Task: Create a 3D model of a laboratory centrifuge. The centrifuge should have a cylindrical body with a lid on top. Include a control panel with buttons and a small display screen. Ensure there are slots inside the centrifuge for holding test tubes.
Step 56:
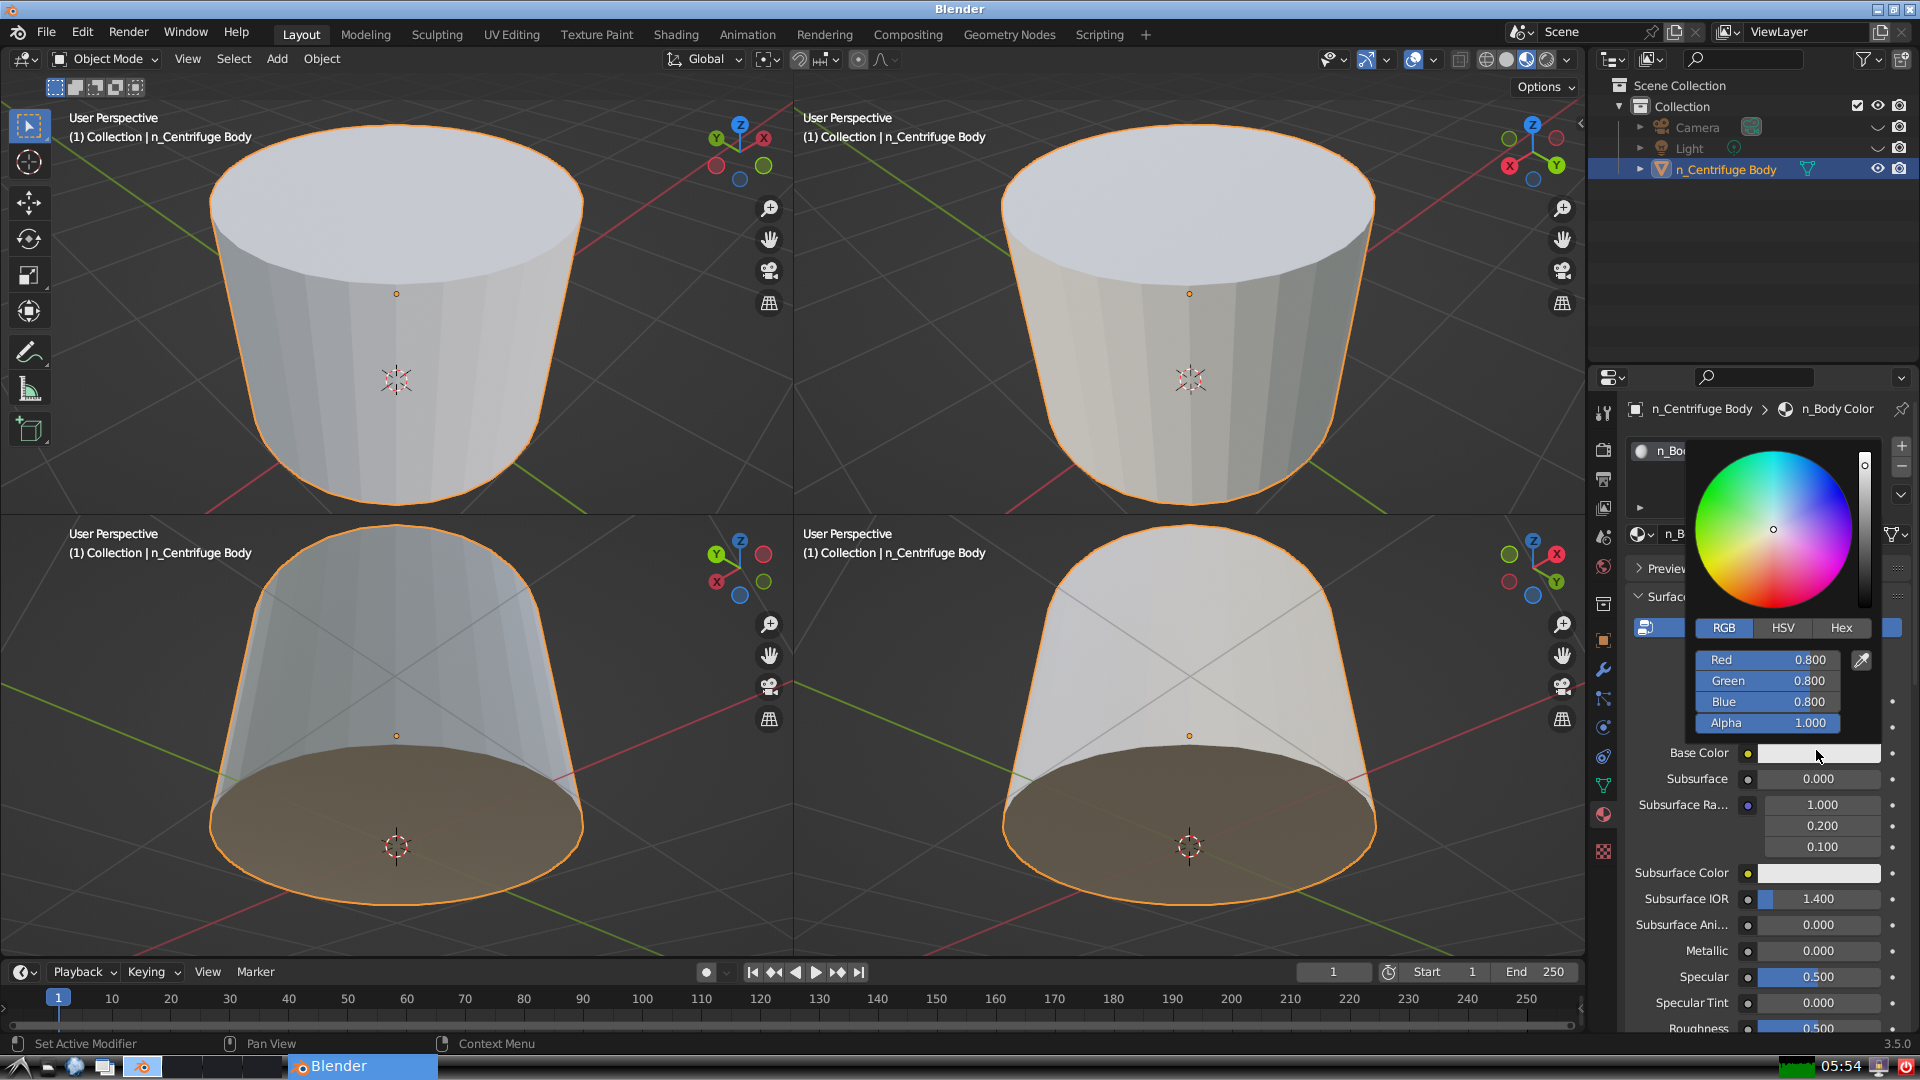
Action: {"mouse_move": [1725, 625]}